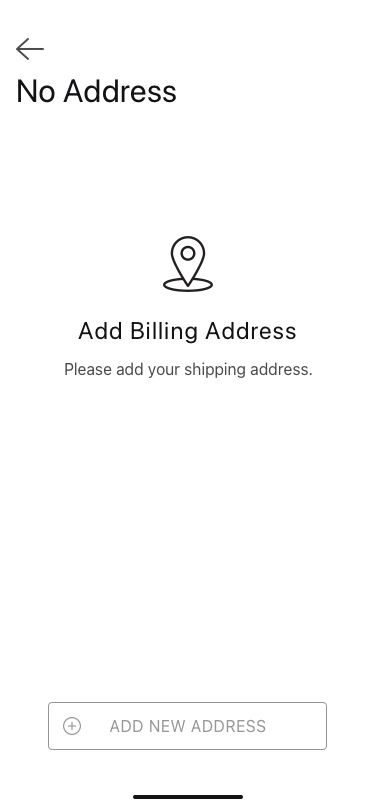
Text in this UI design:
Add Billing Address
Please add your shipping address.
Add new Address
No Address